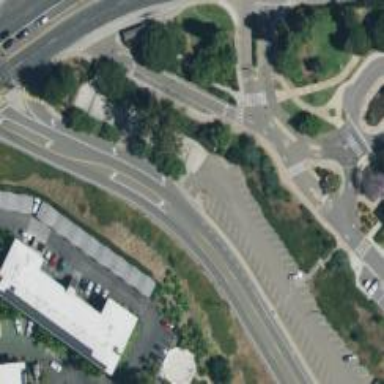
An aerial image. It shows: Crossing on cycleway.